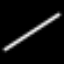
Label: line